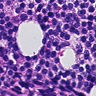
Metastatic tissue present: no